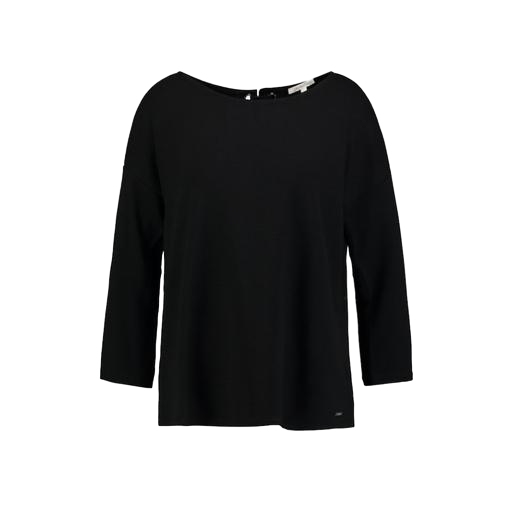
black three-quarter-sleeve top only macy, black petite boat-neck t-shirt only macy, black boat neck t-shirt, white background